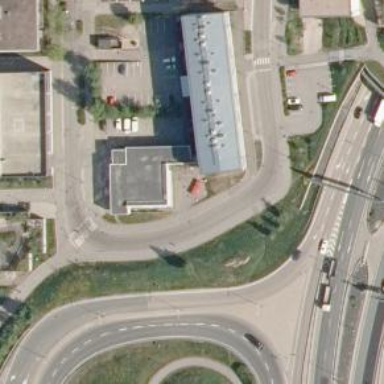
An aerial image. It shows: Convenience shop.